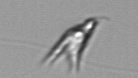
Label: Chrysochromulina_lanceolata